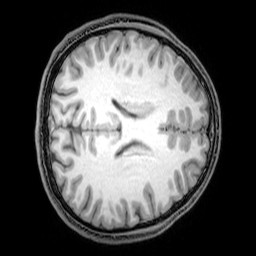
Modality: T1w
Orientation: axial
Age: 22
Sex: male
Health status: healthy
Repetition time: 0.081 s
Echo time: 0.037 s